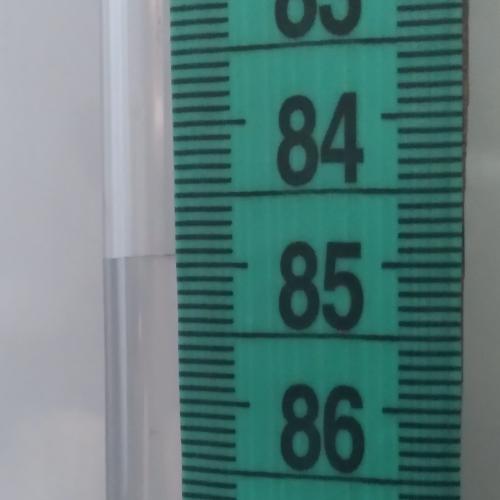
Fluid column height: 84.9 cm